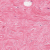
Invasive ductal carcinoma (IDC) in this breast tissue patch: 0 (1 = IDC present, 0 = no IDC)